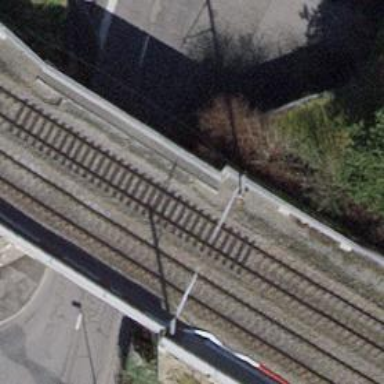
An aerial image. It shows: Single-track railway bridge with electrified contact line.